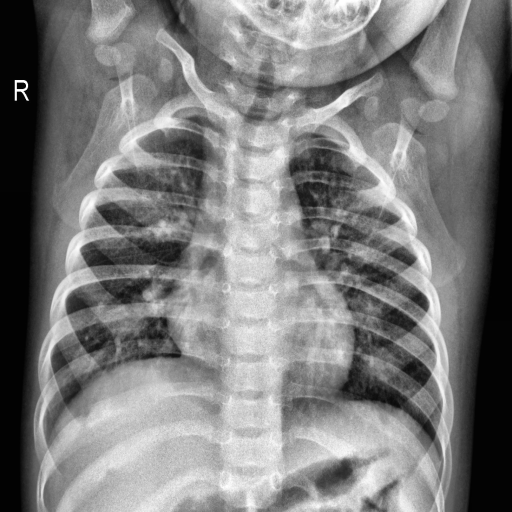
Finding: NORMAL